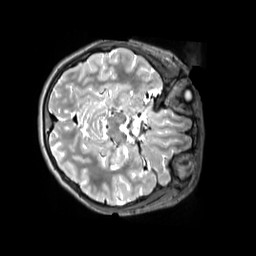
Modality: T2w
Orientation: axial
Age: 12
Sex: female
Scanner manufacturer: siemens
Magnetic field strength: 3 T
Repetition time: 3.2 s
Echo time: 0.408 s